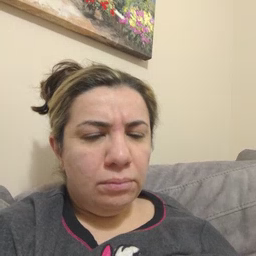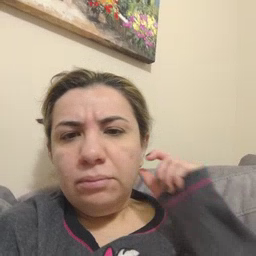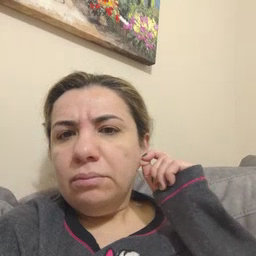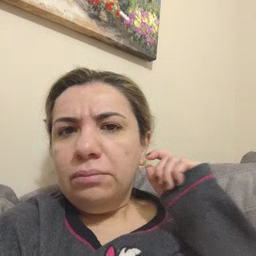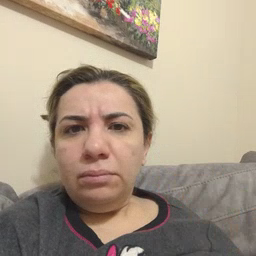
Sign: ear